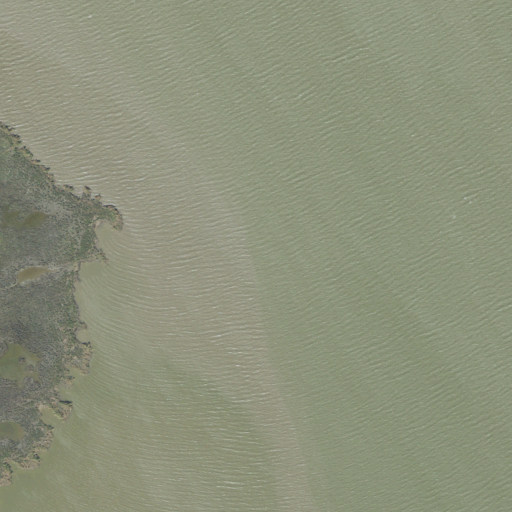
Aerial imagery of cape in Texas named Foster Point containing open water and herbaceous wetlands